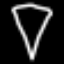
Label: diamond